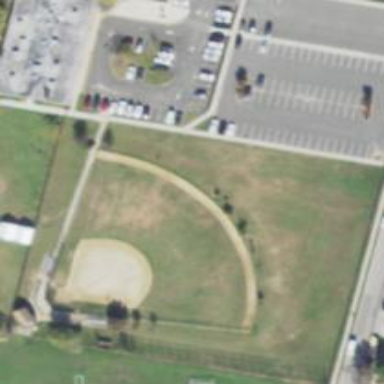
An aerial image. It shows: Baseball pitch for leisure land.